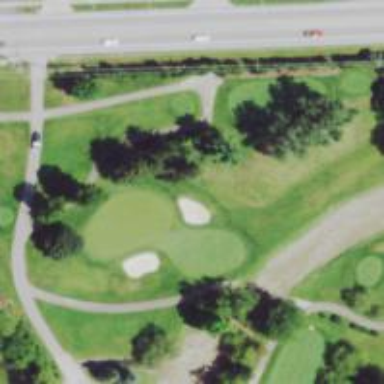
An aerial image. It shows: View of golf hole.